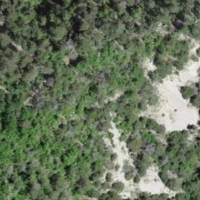
EUNIS habitat code: 44
Species observed at this site:
Saxifraga paniculata